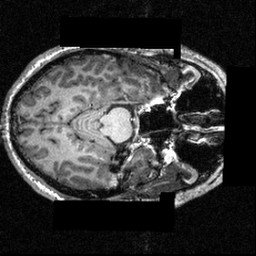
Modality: T1w
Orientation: axial
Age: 29
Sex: male
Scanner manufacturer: siemens
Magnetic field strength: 3.951 T
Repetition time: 1.5 s
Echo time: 0.00335 s